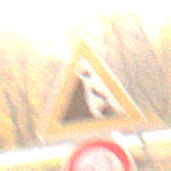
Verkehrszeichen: SteinschlagLinks
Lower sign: VerbotUeberholenEinspurigeFahrzeuge
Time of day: SunriseSunset
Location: Roofed (Suburban)
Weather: Clear
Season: NotSpecified
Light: Natural